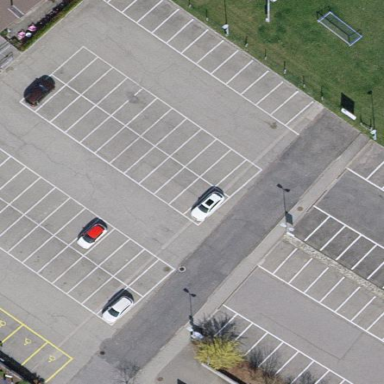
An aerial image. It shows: Parking area with surface.